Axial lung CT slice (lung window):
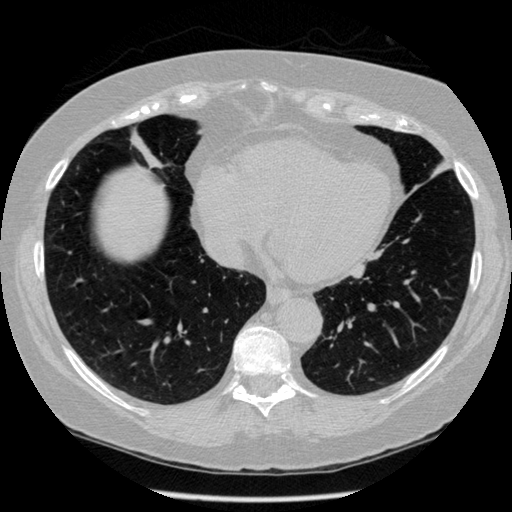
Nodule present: no